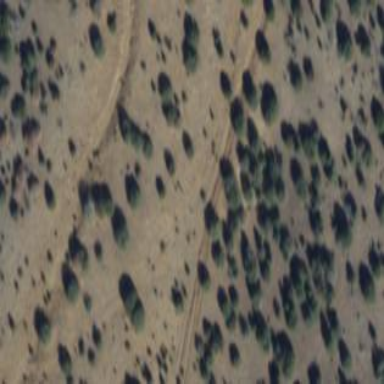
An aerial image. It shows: Area covered in scrub vegetation.